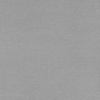
Label: dusty